Question: I'm testing out the new Google Maps API V2 for Android, and I'm getting this message when the app launches:

Here is my 'AndroidManifest.xml' file:
'''
<manifest xmlns:android="http://schemas.android.com/apk/res/android"
package="com.example.maptest"
android:versionCode="1"
android:versionName="1.0" >
<uses-sdk
android:minSdkVersion="8"
android:targetSdkVersion="15" />
<permission
android:name="com.example.maptest.permission.MAPS_RECEIVE"
android:protectionLevel="signature"/>
<uses-permission android:name="com.example.maptest.permission.MAPS_RECEIVE"/>
<uses-permission android:name="com.google.android.providers.gsf.permission.READ_GSERVICES"/>
<uses-permission android:name="android.permission.INTERNET"/>
<uses-permission android:name="android.permission.WRITE_EXTERNAL_STORAGE"/>
<uses-permission android:name="android.permission.ACCESS_COARSE_LOCATION"/>
<uses-permission android:name="android.permission.ACCESS_FINE_LOCATION"/>
<!-- Require OpenGL ES version 2 -->
<uses-feature
android:glEsVersion="0x00020000"
android:required="true"/>
<application
android:icon="@drawable/ic_launcher"
android:label="@string/app_name"
android:theme="@style/AppTheme" >
<activity
android:name=".MainActivity"
android:label="@string/title_activity_main" >
<intent-filter>
<action android:name="android.intent.action.MAIN" />
<category android:name="android.intent.category.LAUNCHER" />
</intent-filter>
</activity>
<meta-data
android:name="com.google.android.maps.v2.API_KEY"
android:value="##myapikey##"/>
</application>
</manifest>
'''
File MainActivity.java:
'''
public class MainActivity extends Activity {
@Override
public void onCreate(Bundle savedInstanceState) {
super.onCreate(savedInstanceState);
setContentView(R.layout.activity_main);
}
@Override
public boolean onCreateOptionsMenu(Menu menu) {
getMenuInflater().inflate(R.menu.activity_main, menu);
return true;
}
}
'''
File activity_main.xml
'''
<RelativeLayout xmlns:android="http://schemas.android.com/apk/res/android"
xmlns:tools="http://schemas.android.com/tools"
android:layout_width="match_parent"
android:layout_height="match_parent" >
<fragment xmlns:android="http://schemas.android.com/apk/res/android"
android:id="@+id/map"
android:layout_width="match_parent"
android:layout_height="match_parent"
class="com.google.android.gms.maps.MapFragment"/>
</RelativeLayout>
'''
Clicking "Update" crashes the app with the following stacktrace:
'''
E/Trace(1034): error opening trace file: No such file or directory (2)
W/GooglePlayServicesUtil(1034): Google Play services out of date. Requires <PHONE> but found 1
W/GooglePlayServicesUtil(1034): Google Play services out of date. Requires <PHONE> but found 1
W/GooglePlayServicesUtil(1034): Google Play services out of date. Requires <PHONE> but found 1
W/GooglePlayServicesUtil(1034): Google Play services out of date. Requires <PHONE> but found 1
W/GooglePlayServicesUtil(1034): Google Play services out of date. Requires <PHONE> but found 1
W/GooglePlayServicesUtil(1034): Google Play services out of date. Requires <PHONE> but found 1
D/gralloc_goldfish(1034): Emulator without GPU emulation detected.
D/AndroidRuntime(1034): Shutting down VM
W/dalvikvm(1034): threadid=1: thread exiting with uncaught exception (group=0x40a13300)
E/AndroidRuntime(1034): FATAL EXCEPTION: main
E/AndroidRuntime(1034): android.content.ActivityNotFoundException: No Activity found to handle Intent
{ act=android.intent.action.VIEW dat=http://play.google.com/store/apps/details? id=com.google.android.apps.bazaar flg=0x80000 pkg=com.android.vending }
E/AndroidRuntime(1034): at android.app.Instrumentation.checkStartActivityResult(Instrumentation.java:1545)
E/AndroidRuntime(1034): at android.app.Instrumentation.execStartActivity(Instrumentation.java:1416)
E/AndroidRuntime(1034): at android.app.Activity.startActivityForResult(Activity.java:3351)
E/AndroidRuntime(1034): at android.app.Activity.startActivityForResult(Activity.java:3312)
E/AndroidRuntime(1034): at android.app.Activity.startActivity(Activity.java:3522)
E/AndroidRuntime(1034): at android.app.Activity.startActivity(Activity.java:3490)
E/AndroidRuntime(1034): at com.google.android.gms.internal.c$2.onClick(Unknown Source)
E/AndroidRuntime(1034): at android.view.View.performClick(View.java:4084)
E/AndroidRuntime(1034): at android.view.View$PerformClick.run(View.java:16966)
E/AndroidRuntime(1034): at android.os.Handler.handleCallback(Handler.java:615)
E/AndroidRuntime(1034): at android.os.Handler.dispatchMessage(Handler.java:92)
E/AndroidRuntime(1034): at android.os.Looper.loop(Looper.java:137)
E/AndroidRuntime(1034): at android.app.ActivityThread.main(ActivityThread.java:4745)
E/AndroidRuntime(1034): at java.lang.reflect.Method.invokeNative(Native Method)
E/AndroidRuntime(1034): at java.lang.reflect.Method.invoke(Method.java:511)
E/AndroidRuntime(1034): at com.android.internal.os.ZygoteInit$MethodAndArgsCaller.run(ZygoteInit.java:786)
E/AndroidRuntime(1034): at com.android.internal.os.ZygoteInit.main(ZygoteInit.java:553)
E/AndroidRuntime(1034): at dalvik.system.NativeStart.main(Native Method)
'''
I've also referenced the Google Play Services project. What am I doing wrong here?
The corresponding bug in Google issue tracker (<URL> was solved some time ago.
Now you can use Google Maps Android API in emulator and create Virtual devices with Play services as described in this answer:
<URL>
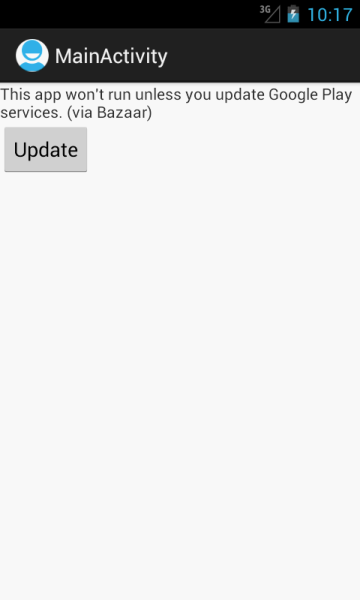
Answer: According to <URL> on Google+, running the new Map API on the emulator is not possible at the moment.
(The comment is from Zhelyazko Atanasov yesterday at 23:18, I don't know how to link directly to it)
Also, you don't see the "" part when running from an actual device, and the update button open the Play Store. I am assuming Bazaar is meant to provide Google Play Services on the Android emulator, but it is not ready yet...